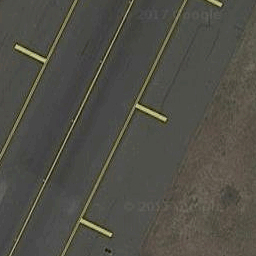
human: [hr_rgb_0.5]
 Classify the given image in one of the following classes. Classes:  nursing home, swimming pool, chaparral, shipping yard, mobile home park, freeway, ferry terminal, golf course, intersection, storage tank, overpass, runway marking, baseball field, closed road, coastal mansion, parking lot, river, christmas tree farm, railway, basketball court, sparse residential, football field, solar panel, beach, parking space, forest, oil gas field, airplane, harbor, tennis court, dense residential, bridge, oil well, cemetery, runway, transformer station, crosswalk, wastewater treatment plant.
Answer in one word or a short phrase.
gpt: runway marking